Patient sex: F
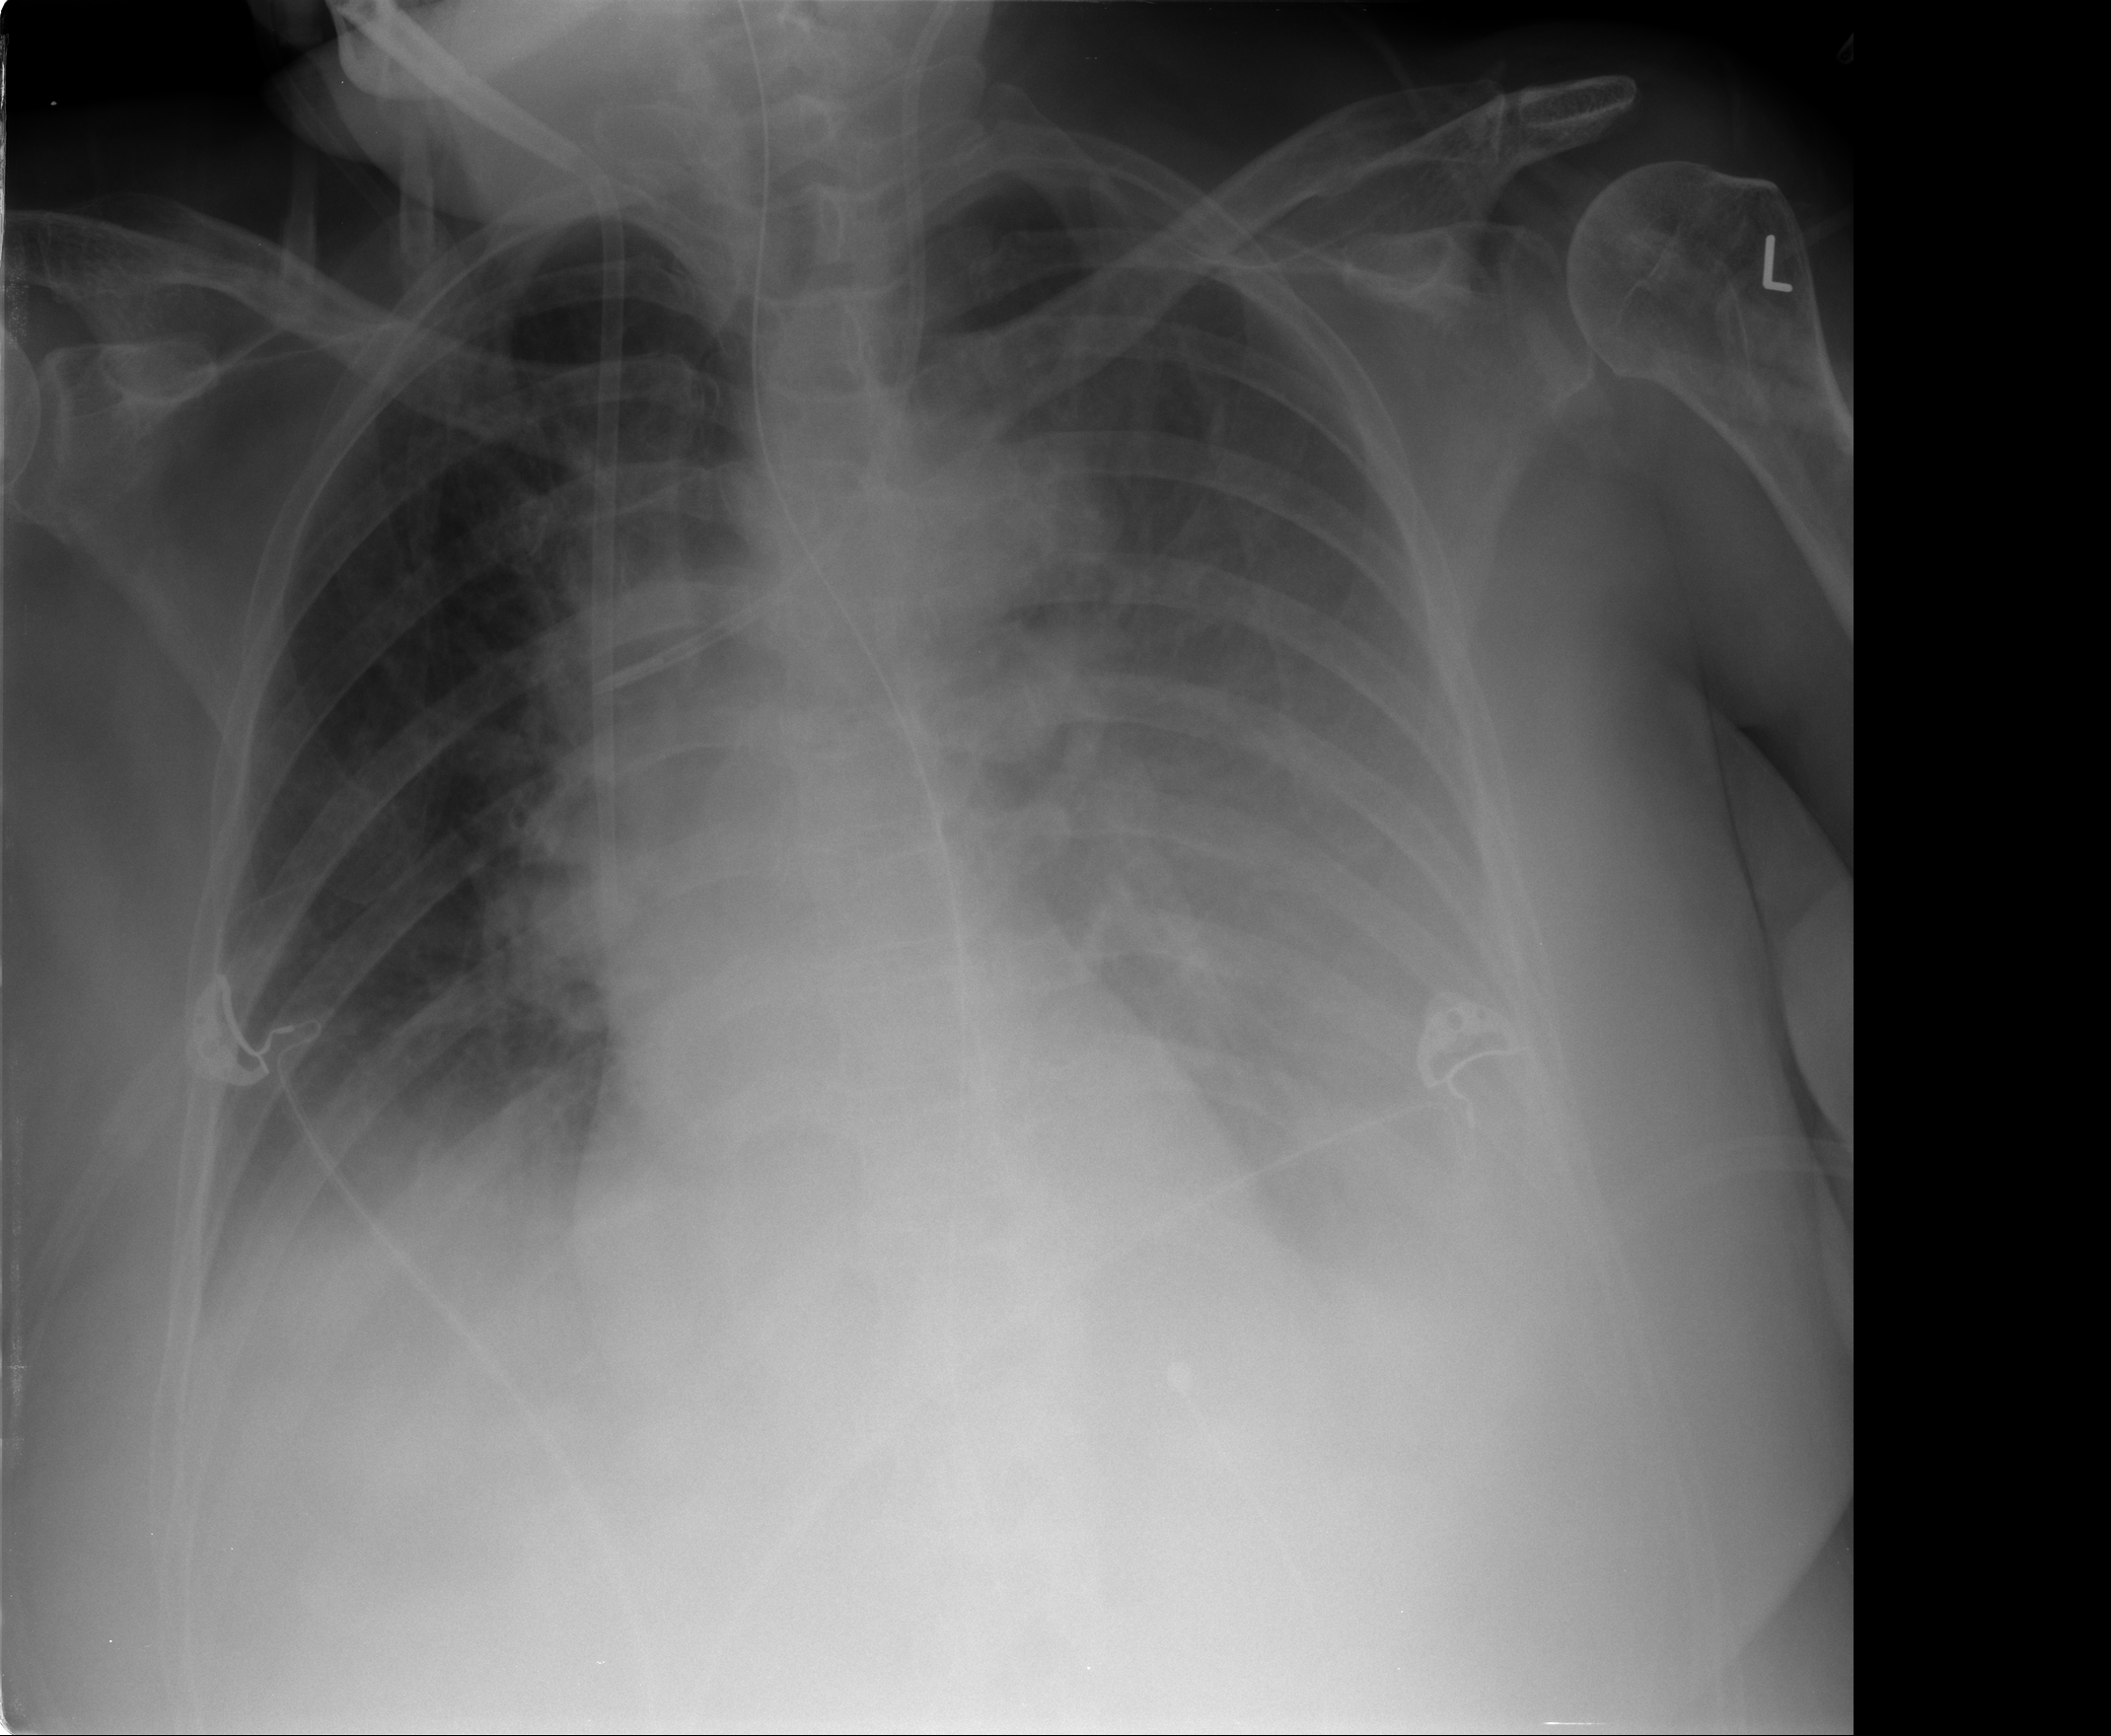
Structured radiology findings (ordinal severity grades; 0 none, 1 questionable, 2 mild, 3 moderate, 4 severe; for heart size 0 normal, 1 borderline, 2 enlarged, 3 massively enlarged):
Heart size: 0
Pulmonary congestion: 0
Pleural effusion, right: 2
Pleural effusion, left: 3
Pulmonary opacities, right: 0
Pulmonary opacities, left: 2
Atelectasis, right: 2
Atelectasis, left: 2